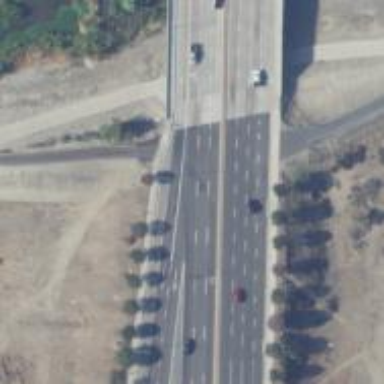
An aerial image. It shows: Bridge over trunk highway with expressway.